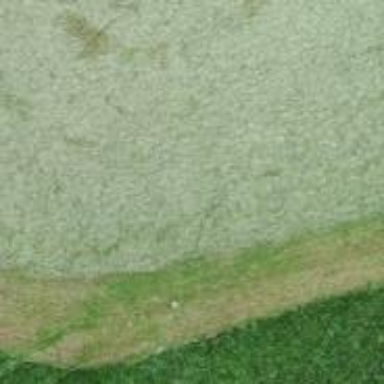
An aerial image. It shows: Grassy path.